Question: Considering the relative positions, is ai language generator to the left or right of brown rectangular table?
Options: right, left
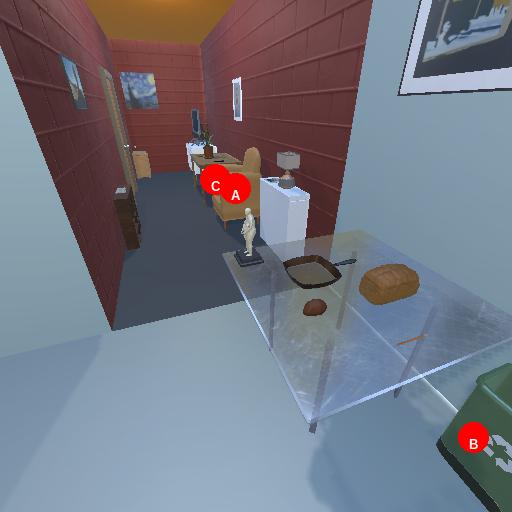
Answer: right